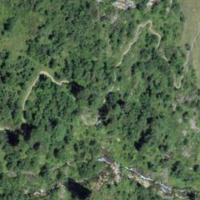
EUNIS habitat code: 23
Species observed at this site:
Cephalanthera rubra